Question: I am asking this question to seek some alternate approach to get the same results which I managed to obtain as described below:
I have three tables: Account(a user), profile_parameters, Account_profile. By default, the account profile will get the parameter values defined in the base system config(profile_parameters) however, user can override those values by defining its own preference (which gets stored Account_profile), then those parameters take precedence over base system config. Following are the table structures:
'Account_id' (PK)
some more columns....
'prfl_param_id' (PK),
'param_desc', 'param_default_value' (This is system base config value)
'account_id'(FK to Account), 'prfl_param_id'(FK to profile_parameter. param_value(Overridden value defined by user)
I managed to get the desired result from following query but I believe there must be an alternate elegant way because I am firing one sub-query to check and the other sub-query to get the overridden value, about which I do not feel much comfortable.
'''
SELECT a.account_id,pp.prfl_param_id,
(CASE WHEN EXISTS (SELECT 1 FROM account_profile ap WHERE ap.account_id=a.account_id AND ap.prfl_param_id=pp.prfl_param_id )
THEN (SELECT param_value FROM account_profile ap WHERE ap.account_id=a.account_id AND ap.prfl_param_id=pp.prfl_param_id )
ELSE pp.default_value END) dfd
FROM account a, profile_parameters pp
'''

Any suggestions ????
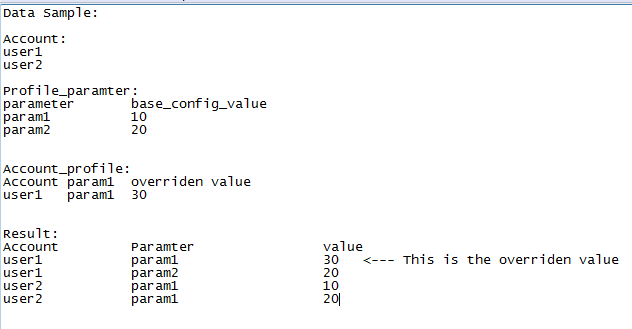
Answer: You need to use left-join as follows:
'''
select temp.account_id, temp.prfl_param_id,if(param_value is null,temp.param_default_value,param_value) dfd
from (
select a.account_id, pp.prfl_param_id, param_default_value
from account a, profile_parameters pp
) temp left join account_profile ap on temp.account_id=ap.account_id and temp.prfl_param_id=ap.prfl_param_id
'''
here is the <URL>,